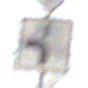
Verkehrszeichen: VerlaufVorfahrtsstrasse5
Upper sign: Vorfahrtsstrasse
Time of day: MorningAfternoon
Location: Outdoor (Nature)
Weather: PartlyCloudy
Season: Winter
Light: Natural